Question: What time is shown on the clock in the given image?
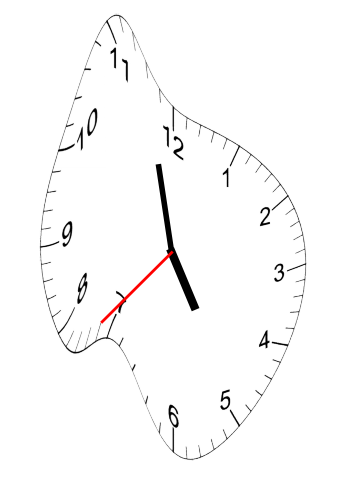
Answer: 04:57:37